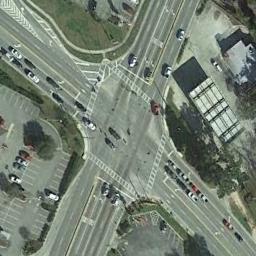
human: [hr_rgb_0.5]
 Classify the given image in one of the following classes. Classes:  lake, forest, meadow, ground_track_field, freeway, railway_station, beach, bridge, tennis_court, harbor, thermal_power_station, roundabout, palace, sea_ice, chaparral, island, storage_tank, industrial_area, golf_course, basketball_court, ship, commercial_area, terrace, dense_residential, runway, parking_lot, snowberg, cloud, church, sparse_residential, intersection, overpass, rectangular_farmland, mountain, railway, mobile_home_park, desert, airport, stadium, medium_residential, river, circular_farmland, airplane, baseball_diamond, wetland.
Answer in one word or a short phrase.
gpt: intersection